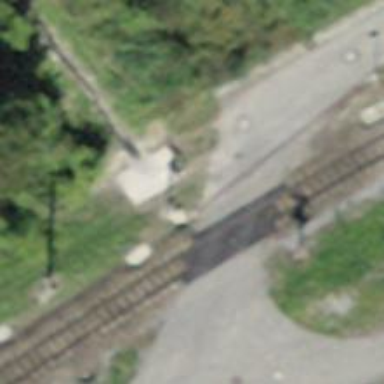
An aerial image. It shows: Railway level crossing.